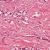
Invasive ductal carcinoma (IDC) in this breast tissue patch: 1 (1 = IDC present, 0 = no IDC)